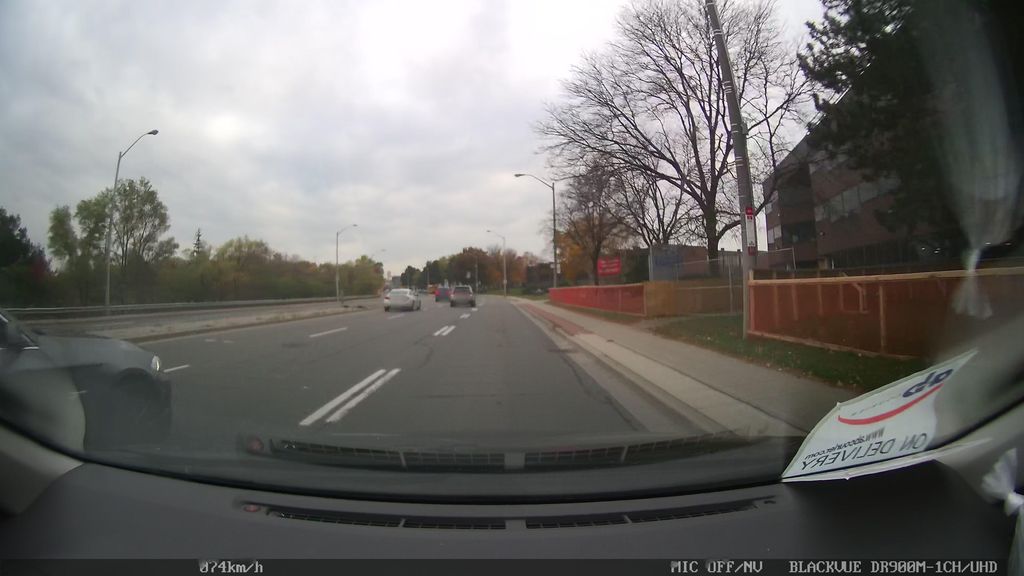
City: toronto